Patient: sex M, age 48
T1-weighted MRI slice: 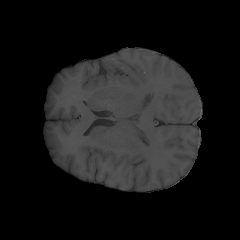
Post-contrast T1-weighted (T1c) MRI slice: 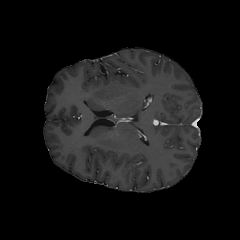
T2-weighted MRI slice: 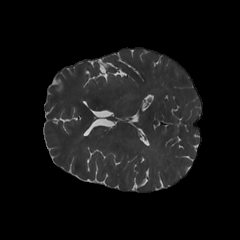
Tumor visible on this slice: no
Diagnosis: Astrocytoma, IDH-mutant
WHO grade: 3